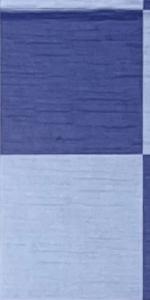
Label: Empty